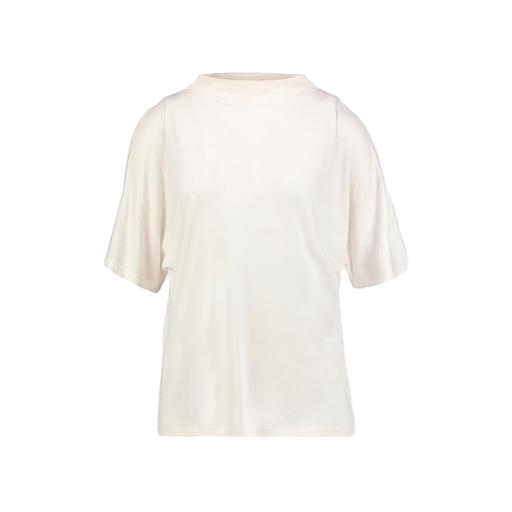
white plus size mock-neck top only macy, batwing t-shirt, off-white classic t-shirt, white background